Question: I want to increase the space just above the footer line but I don't have the CSS for it.

Can you tell me how I increase the space on the page above the line? My html and <URL> are pasted here:
'''
<footer class="nohistory columns">
<p class="first">A good deal is just around the corner!</p>
<p>New Ads is the right choice for safe buying and selling in USA: a free classifieds website where you
can buy and sell almost everything.</p>
<p><a href="/ai">Post an ad for free</a> or browse through our categories. You will find thousands of free
classifieds for cars, houses, mobile phones and gadgets, computers, pets and dozens of items and services in
your state or union territory.</p>
<p>
<strong>New Ads does not charge any fee and does not require registration.</strong> Every
ad is checked so we can give you the highest quality possible for the ads on our site. That's why
kewlbusiness is the most convenient, easiest to use and most complete free ads site in USA.</p>
<div id="world_sites">
</div>
</footer>
'''
My full html is
'''
<!DOCTYPE html>
<html>
<head>
<meta http-equiv="Content-Type" content="text/html; charset=UTF-8">
<meta charset="UTF-8">
<meta name="keywords"
content="Houses Apartments, Vacation homes, Offices, Land, Flatmates,Paying Guest, Other real estate, Cars, Motorcycles, Accessories parts, Trucks, Other vehicles, Home Garden, Clothing, For Kids (Toys Clothes), Jewelry Watches, Hobbies, Sports Bicycles, Movies, Books Magazines, Pets, Tickets, Art Collectibles, Music Instruments, Computers Accessories, TV, Audio, Video, Cameras, Cellphones gadgets, Video games consoles, Job offers, Resumes, Services, Classes, Professional,Office equipment, Other, ">
<meta name="description"
content="Find jobs, cars, houses, mobile phones and properties for sale in your region conveniently. Find the best deal among {{count}} free ads online!">
<title>Free classifieds in India - new-ads.com</title>
<link href="/static/css/koolindex_in.css?{VERSION}" rel="stylesheet" type="text/css">
<script type="text/javascript" src="/static/js/jquery-1.10.2.min.js?{VERSION}"></script>
</head>
<body>
{% include "kooltopbar.html" %}
<script type='text/javascript' src='http://www.google.com/jsapi'></script>
<script type='text/javascript'>
function drawMap() {
var data = google.visualization.arrayToDataTable([
['Province'],
['Montana'],
['Washington'],
['Oregon'],
['California'], // North West Frontier
['New York'],
['Connecticut'], // Northern Areas
['Alabama'],
['Idaho'], ['Nevada'],
['Nebraska'],
['Colorado'],
['Arizona'], // North West Frontier
['New Mexico'],
['Texas'], // Northern Areas
['Louisiana'],
['Oklahoma'],
['Virginia'],
['Kentucky'],
['Illinois'],
['Indiana'], // North West Frontier
['Arkansas'],
['Louisiana'], // Northern Areas
['Mississippi'],
['Georgia'], ['Florida'],
['Missouri'],
['Iowa'],
['Minnesota'], // North West Frontier
['South Dakota'],
['North Dakota'], // Northern Areas
['Wyoming'],
['Utah'],
['Illinois'],
['Maine'], // North West Frontier
['Vermont'],
['Massachussets'], // Northern Areas
['Maryland'],
['Delaware'], ['New Jersey'],
['South Carolina'],
['North Carolina'],
['Michigan'], // North West Frontier
['Wisconsin'],
['Kansas'], // Northern Areas
['Alaska'],
['Hawaii'],
['Rhode Island'],
['District of Colombia'], // North West Frontier
['Ohio'],
['West Virginia'], // Northern Areas
['Pennsylvania'],
['Tennessee'],
['New Hampshire']
]);
var options = {
region:'US',
backgroundColor: '#81d4fa',
datalessRegionColor: '#ffc801',
width:468,
height:278,
resolution: 'provinces',
};
var container = document.getElementById('mapcontainer');
var chart = new google.visualization.GeoChart(container);
function myClickHandler(){
var selection = chart.getSelection();
var message = '';
for (var i = 0; i < selection.length; i++) {
var item = selection[i];
message += '{row:' + item.row + ',column:' + item.column + '}';
if (item.row != null) {
message += '{row:' + item.row + '}';
}
}
if (message == '') {
message = 'nothing';
}
//alert('You selected ' + message);
if (item.row==0) {
window.location = "/q?query=regionID%3D8032183";
}
if (item.row==2) {
window.location = "/q?query=regionID%3D8030183";
}
if (item.row==3) {
window.location = "/q?query=regionID%3D8029183";
}
if (item.row==4) {
window.location = "/q?query=regionID%3D68033183";
}
if (item.row==6) {
window.location = "/q?query=regionID%3D8028183";
}
if (item.row==7) {
window.location = "/q?query=regionID%3D8031183";
}
if (item.row==5) {
window.location = "/q?query=regionID%3D8032183";
}
if (item.row==1) {
window.location = "/q?query=regionID%3D8031184";
}
if (item.row==10) {
window.location = "/himachal_pradesh/";
}
if (item.row==11) {
window.location = "/jammu_kashmir/";
}
if (item.row==12) {
window.location = "/jharkhand/";
}
if (item.row==13) {
window.location = "/karnataka/";
}
if (item.row==14) {
window.location = "/kerala/";
}
if (item.row==15) {
window.location = "/madhya_pradesh/";
}
if (item.row==16) {
window.location = "/maharashtra/";
}
if (item.row==17) {
window.location = "/manipur/";
}
if (item.row==18) {
window.location = "/meghalaya/";
}
if (item.row==19) {
window.location = "/mizoram/";
}
if (item.row==20) {
window.location = "/nagaland/";
}
if (item.row==21) {
window.location = "/orissa/";
}
if (item.row==22) {
window.location = "/punjab/";
}
if (item.row==23) {
window.location = "/rajasthan/";
}
if (item.row==24) {
window.location = "/sikkim/";
}
if (item.row==25) {
window.location = "/tamil_nadu/";
}
if (item.row==25) {
window.location = "/tripura/";
}
if (item.row==28) {
window.location = "/uttar_pradesh/";
}
if (item.row==29) {
window.location = "/west_bengal/";
}
if (item.row==36) {
window.location = "/andaman_nicobar_islands/";
}
}
google.visualization.events.addListener(chart, 'select', myClickHandler);
chart.draw(data, options);
}
google.load('visualization', '1', {packages: ['geochart'], callback: drawMap});
</script>
<div id="wrapper">
<script async src="//pagead2.googlesyndication.com/pagead/js/adsbygoogle.js"></script>
<!-- v2 -->
<ins class="adsbygoogle"
style="display:inline-block;width:728px;height:15px"
data-ad-client="ca-pub-7211665888260307"
data-ad-slot="<PHONE>"></ins>
<script>
(adsbygoogle = window.adsbygoogle || []).push({});
</script>
<script async src="//pagead2.googlesyndication.com/pagead/js/adsbygoogle.js"></script>
<ins class="adsbygoogle"
style="display:inline-block;width:728px;height:90px"
data-ad-client="ca-pub-7211665888260307"
data-ad-slot="<PHONE>"></ins>
<script>
(adsbygoogle = window.adsbygoogle || []).push({});
</script>
<div class="main">
<div class="column_left">
<div class="box">
<ul>
<li>New easy, free, and cool advertising.</li>
<li>Buy and sell <a href="/us/cars-for_sale">cars</a>, check our <a href="/us/real_estate">real
estate</a>
section, find <a href="/us/jobs">jobs</a>, and much more.
</li>
<li>Check our <strong><a href="/us">{{count}} ads online</a></strong> and find what you are looking for
in
your region or in all USA.
</li>
</ul>
</div>
<div id="regions">
<div class="region_links_one">
<ul class="regions_one">
<li><a id="region_8" class="region" href="http://www.new-ads.com/q?query=regionID%3D7089183">Alabama</a></li>
<li><a id="region_9" class="region" href="http://www.new-ads.com/q?query=regionID%3D7091183">Alaska</a></li>
<li><a id="region_10" class="region"
href="http://www.new-ads.com/q?query=regionID%3D7088186">Arizona</a>
</li>
<li><a id="region_11" class="region"
href="http://www.new-ads.com/q?query=regionID%3D7102183">Arkansas</a>
</li>
<li><a id="region_8" class="region" href="http://www.new-ads.com/q?query=regionID%3D7095185">California</a></li>
<li><a id="region_9" class="region" href="http://www.new-ads.com/q?query=regionID%3D7094186">Colorado</a></li>
<li><a id="region_10" class="region"
href="http://www.new-ads.com/q?query=regionID%3D7097187">Connecticut</a>
</li>
<li><a id="region_11" class="region"
href="http://www.new-ads.com/q?query=regionID%3D7088187">Delaware</a>
</li> <li><a id="region_8" class="region" href="http://www.new-ads.com/q?query=regionID%3D7101184">Florida</a></li>
<li><a id="region_9" class="region" href="http://www.new-ads.com/q?query=regionID%3D7090186">Georgia</a></li>
<li><a id="region_10" class="region"
href="http://www.new-ads.com/q?query=regionID%3D7095186">Hawaii</a>
</li>
<li><a id="region_11" class="region"
href="http://www.new-ads.com/q?query=regionID%3D7095187">Idaho</a>
</li> <li><a id="region_8" class="region" href="http://www.new-ads.com/q?query=regionID%3D7101185"> Illinois</a></li>
<li><a id="region_9" class="region" href="http://www.new-ads.com/q?query=regionID%3D7090187">Indiana</a></li>
<li><a id="region_10" class="region"
href="http://www.new-ads.com/q?query=regionID%3D7102184">Iowa</a>
</li>
<li><a id="region_11" class="region"
href="http://www.new-ads.com/q?query=regionID%3D7092184">Kansas</a>
</li> <li><a id="region_8" class="region" href="http://www.new-ads.com/q?query=regionID%3D7098186">Kentucky</a></li>
<li><a id="region_9" class="region" href="http://www.new-ads.com/q?query=regionID%3D7100184">Louisiana</a></li>
<li><a id="region_10" class="region"
href="http://www.new-ads.com/q?query=regionID%3D7091184">Maine</a>
</li>
<li><a id="region_11" class="region"
href="http://www.new-ads.com/q?query=regionID%3D7089185">Maryland</a>
</li>
<li><a id="region_12" class="region"
href="http://www.new-ads.com/q?query=regionID%3D7096187">Massachusetts</a></li>
<li><a id="region_13" class="region"
href="http://www.new-ads.com/q?query=regionID%3D7096188">Michigan</a></li>
<li><a id="region_14" class="region" href="http://www.new-ads.com/q?query=regionID%3D7098188">Minnesota</a>
</li>
<li><a id="region_15" class="region" href="http://www.new-ads.com/q?query=regionID%3D7102185">Mississippi</a>
</li>
<li><a id="region_12" class="region"
href="http://www.new-ads.com/q?query=regionID%3D7094187">Missouri</a></li>
</ul>
<ul class="regions_two">
<li><a id="region_13" class="region"
href="http://www.new-ads.com/q?query=regionID%3D7093186">Montana</a></li>
<li><a id="region_14" class="region" href="http://www.new-ads.com/q?query=regionID%3D7091185">Nebraska</a>
</li>
<li><a id="region_15" class="region" href="http://www.new-ads.com/q?query=regionID%3D7102186">Nevada</a>
</li>
<li><a id="region_12" class="region"
href="http://www.new-ads.com/q?query=regionID%3D7093187">New Hampshire</a></li>
<li><a id="region_13" class="region"
href="http://www.new-ads.com/q?query=regionID%3D7090188">New Jersey</a></li>
<li><a id="region_14" class="region" href="http://www.new-ads.com/q?query=regionID%3D7094188">New Mexico</a>
</li>
<li><a id="region_15" class="region" href="http://www.new-ads.com/q?query=regionID%3D7099184">New York</a>
</li>
<li><a id="region_12" class="region"
href="http://www.new-ads.com/q?query=regionID%3D7101186">North Carolina</a></li>
<li><a id="region_13" class="region"
href="http://www.new-ads.com/q?query=regionID%3D7092185">North Dakota</a></li>
<li><a id="region_14" class="region" href="http://www.new-ads.com/q?query=regionID%3D7098189">Ohio</a>
</li>
<li><a id="region_15" class="region" href="http://www.new-ads.com/q?query=regionID%3D7091186">Oklahoma</a>
</li>
<li><a id="region_12" class="region"
href="http://www.new-ads.com/q?query=regionID%3D7097188">Oregon</a></li>
<li><a id="region_13" class="region"
href="http://www.new-ads.com/q?query=regionID%3D7088189">Pennsylvania</a></li>
<li><a id="region_14" class="region" href="http://www.new-ads.com/q?query=regionID%3D7098190">Rhode Island</a>
</li>
<li><a id="region_15" class="region" href="http://www.new-ads.com/q?query=regionID%3D7093188">South Carolina</a>
</li>
<li><a id="region_12" class="region"
href="http://www.new-ads.com/q?query=regionID%3D7094189">South Dakota</a></li>
<li><a id="region_13" class="region"
href="http://www.new-ads.com/q?query=regionID%3D7097189">Tennessee</a></li>
<li><a id="region_14" class="region" href="http://www.new-ads.com/q?query=regionID%3D7101187">Texas</a>
</li>
<li><a id="region_15" class="region" href="http://www.new-ads.com/q?query=regionID%3D7088189">Utah</a>
</li>
<li><a id="region_12" class="region"
href="http://www.new-ads.com/q?query=regionID%3D7088190">Vermont</a></li>
<li><a id="region_13" class="region"
href="http://www.new-ads.com/q?query=regionID%3D7097190">Virginia</a></li>
<li><a id="region_14" class="region" href="http://www.new-ads.com/q?query=regionID%3D7099185">Washington</a>
</li>
<li><a id="region_15" class="region" href="http://www.new-ads.com/q?query=regionID%3D7091187">West Virginia</a>
</li>
<li><a id="region_14" class="region" href="http://www.new-ads.com/q?query=regionID%3D7098191">Wisconsin</a>
</li>
<li><a id="region_15" class="region" href="http://www.new-ads.com/q?query=regionID%3D7101188">Wyoming</a>
</li>
</ul>
</div>
</div>
</div>
<div id="my_wrapper">
<div id="mapcontainer"></div>
<div id="gads" style="clear:both">
<script async src="//pagead2.googlesyndication.com/pagead/js/adsbygoogle.js"></script>
<!-- frontpagebelowmap -->
<ins class="adsbygoogle"
style="display:inline-block;width:300px;height:250px"
data-ad-client="ca-pub-7211665888260307"
data-ad-slot="<PHONE>"></ins>
<script>
(adsbygoogle = window.adsbygoogle || []).push({});
</script>
</div>
</div>
<footer class="nohistory columns">
<p class="first">A good deal is just around the corner!</p>
<p>New Ads is the right choice for safe buying and selling in USA: a free classifieds website where you
can buy and sell almost everything.</p>
<p><a href="/ai">Post an ad for free</a> or browse through our categories. You will find thousands of free
classifieds for cars, houses, mobile phones and gadgets, computers, pets and dozens of items and services in
your state or union territory.</p>
<p>
<strong>New Ads does not charge any fee and does not require registration.</strong> Every
ad is checked so we can give you the highest quality possible for the ads on our site. That's why
kewlbusiness is the most convenient, easiest to use and most complete free ads site in USA.</p>
<div id="world_sites">
</div>
</footer>
</div>
</body>
</html>
'''
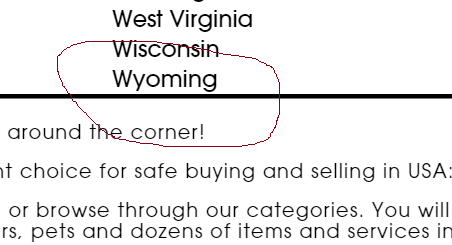
Answer: Add this CSS to your css file
'''
.nohistory {margin-top: 20px;}
'''
or in html:
'''
<footer class="nohistory columns" style="margin-top: 20px;">
'''